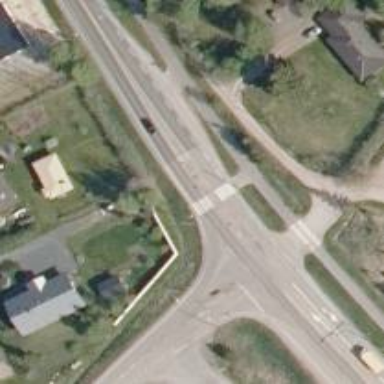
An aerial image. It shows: Uncontrolled crossing with central island on the road.